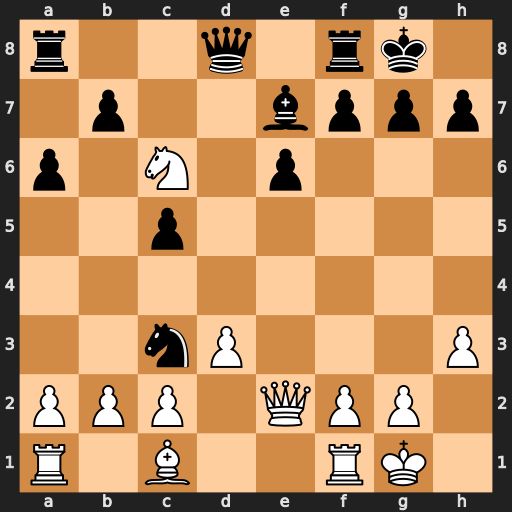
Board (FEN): r2q1rk1/1p2bppp/p1N1p3/2p5/8/2nP3P/PPP1QPP1/R1B2RK1
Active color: w
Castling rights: -
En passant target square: -
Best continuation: Nxe7+ Qxe7 bxc3